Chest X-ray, AP view. Patient: 37 years old, sex F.
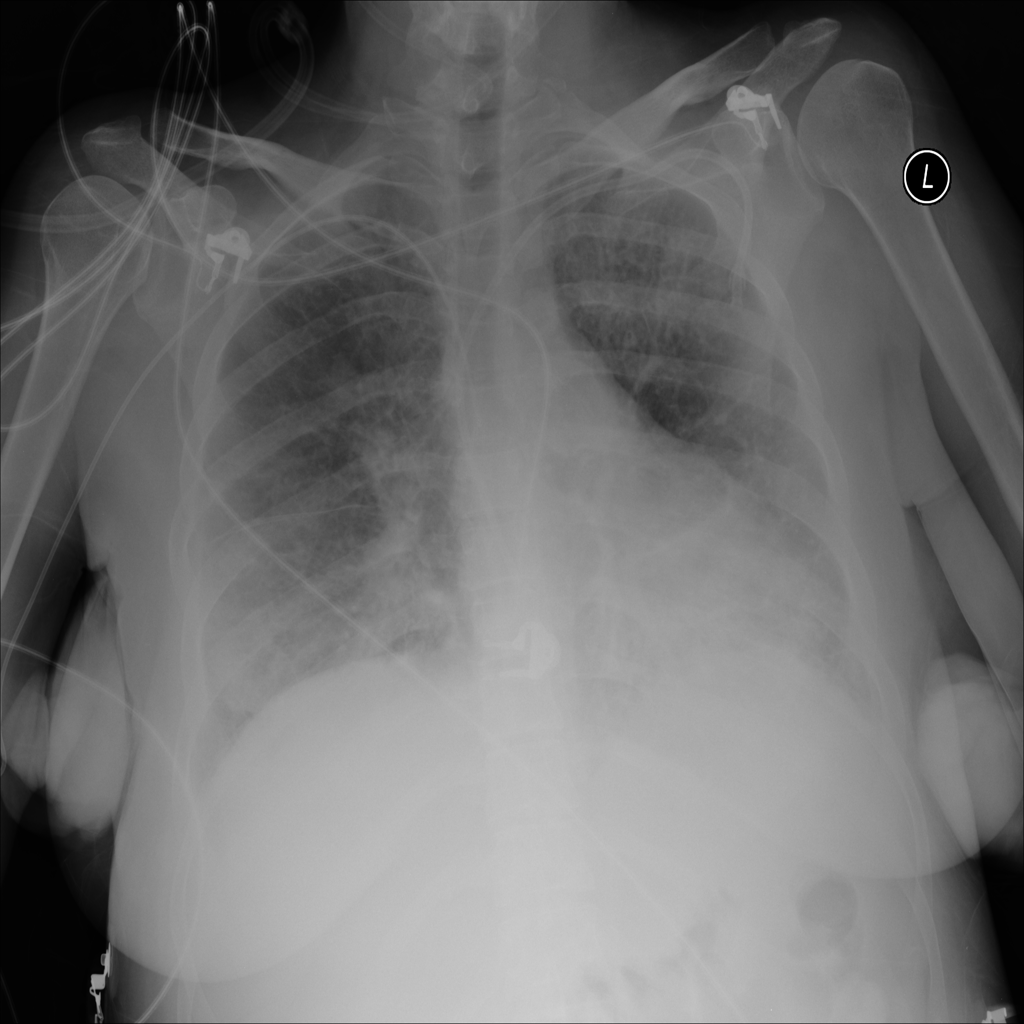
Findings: Atelectasis